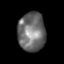
Tissue: skin
Cell type: Epithelial cells
Senescence score: 0.2848
Nuclear area (px): 1048
Mean DAPI intensity: 109.432